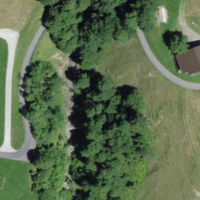
EUNIS habitat code: 44
Species observed at this site:
Clinopodium vulgare